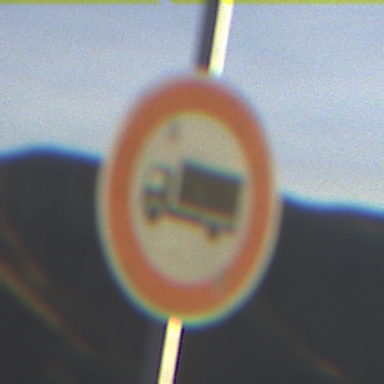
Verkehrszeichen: VerbotFuerKraftfahrzeugeUeberDreiKommaFuenfTonnen
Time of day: SunriseSunset
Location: Outdoor (Nature)
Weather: PartlyCloudy
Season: NotSpecified
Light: Natural